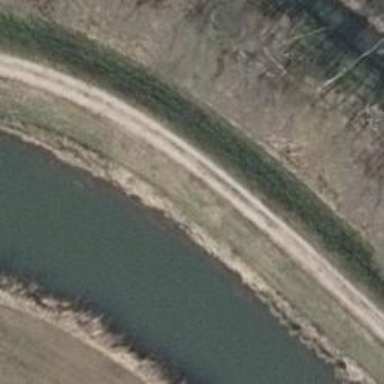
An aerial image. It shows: Embankment created as man-made structure.